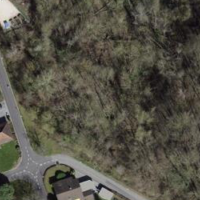
EUNIS habitat code: 41
Species observed at this site:
Lonicera acuminata